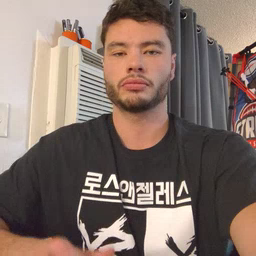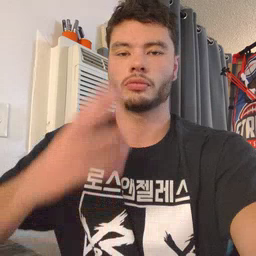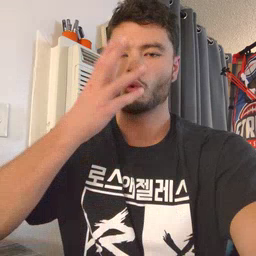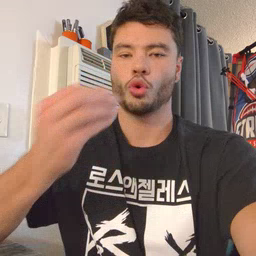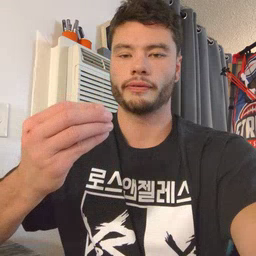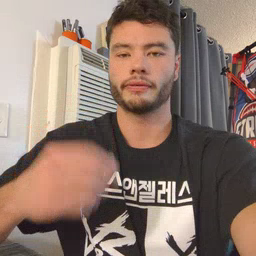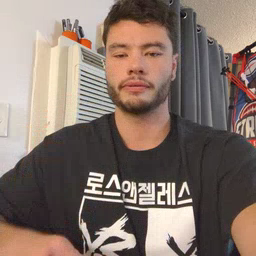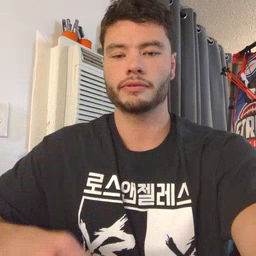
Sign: wolf